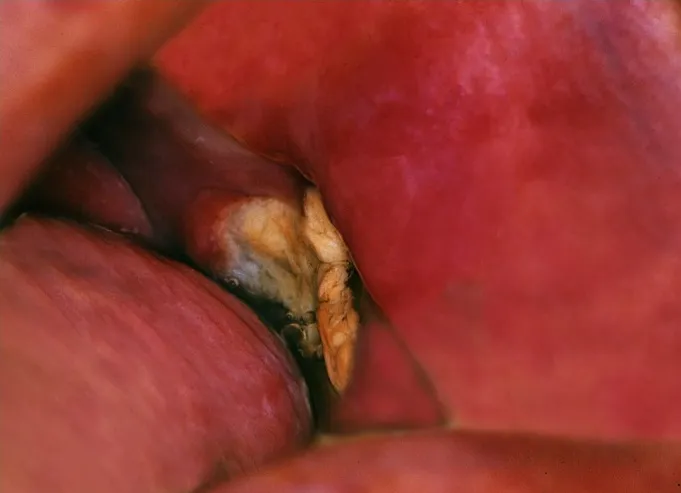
The oral ulcer.
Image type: endoscopy (gi_endoscopy)